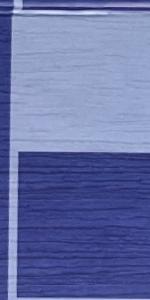
Label: Empty